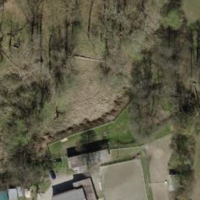
EUNIS habitat code: 41
Species observed at this site:
Polygonum aviculare